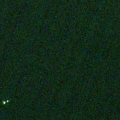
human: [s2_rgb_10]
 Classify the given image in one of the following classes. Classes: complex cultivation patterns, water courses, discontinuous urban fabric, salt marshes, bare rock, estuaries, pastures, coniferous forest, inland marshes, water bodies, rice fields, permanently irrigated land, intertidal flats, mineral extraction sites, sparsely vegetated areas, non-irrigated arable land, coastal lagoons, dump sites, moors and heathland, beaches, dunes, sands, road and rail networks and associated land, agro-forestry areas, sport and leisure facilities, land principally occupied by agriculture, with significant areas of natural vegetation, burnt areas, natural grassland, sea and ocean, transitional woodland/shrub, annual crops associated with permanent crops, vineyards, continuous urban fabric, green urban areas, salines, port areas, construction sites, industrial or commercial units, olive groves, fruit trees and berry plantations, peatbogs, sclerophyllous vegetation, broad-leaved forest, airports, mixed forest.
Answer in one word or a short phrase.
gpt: sea and ocean